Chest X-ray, PA view. Patient: 43 years old, sex M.
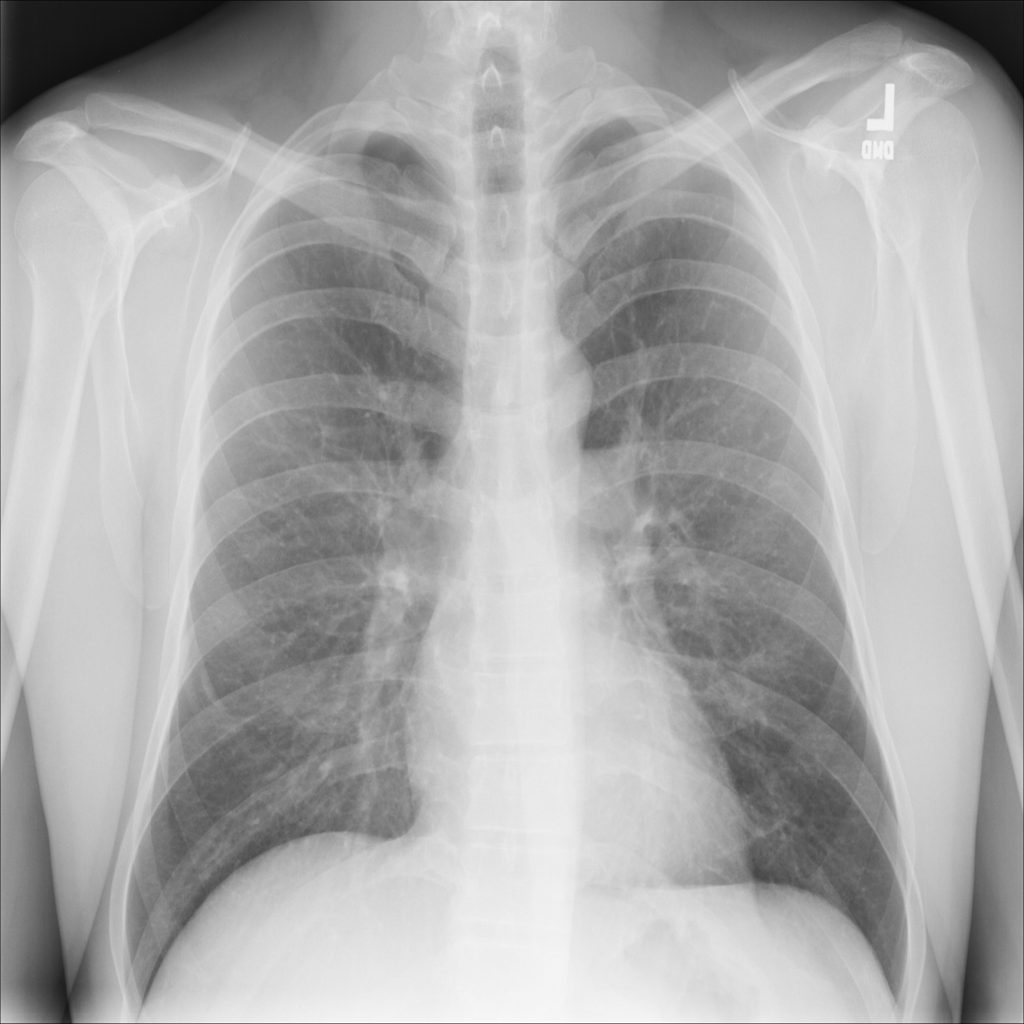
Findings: No Finding